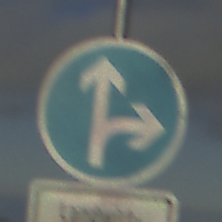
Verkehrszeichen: VorgeschriebeneFahrtrichtungGeradeausOderRechts
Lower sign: BesondereFahrzeugeUndTransportgueter6
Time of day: SunriseSunset
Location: Outdoor (Nature)
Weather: PartlyCloudy
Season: NotSpecified
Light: Natural